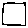
Label: square